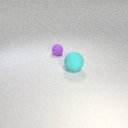
large cyan rubber sphere in front of small purple rubber sphere